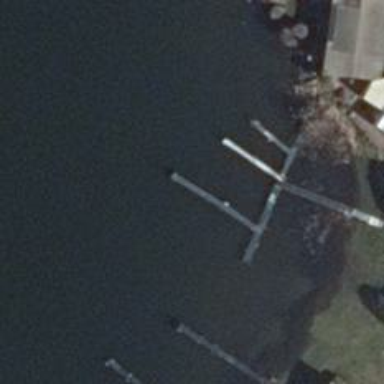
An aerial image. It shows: Man-made pier.